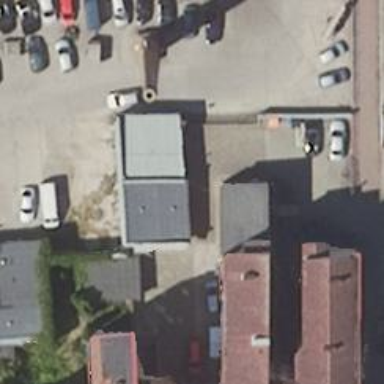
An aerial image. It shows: Beauty shop.